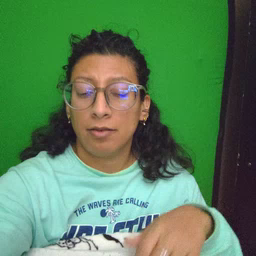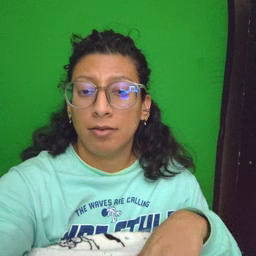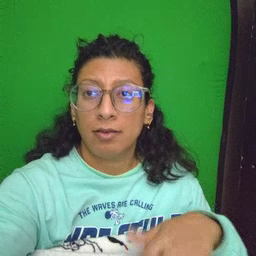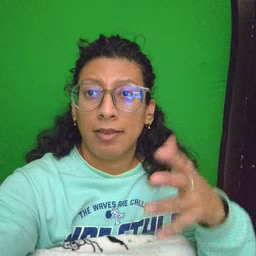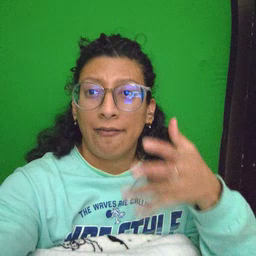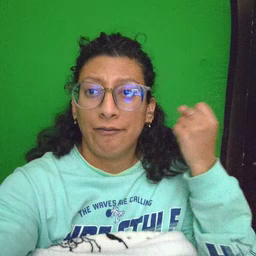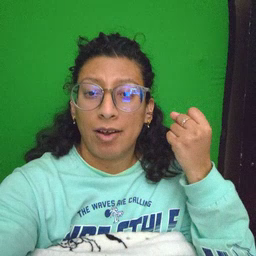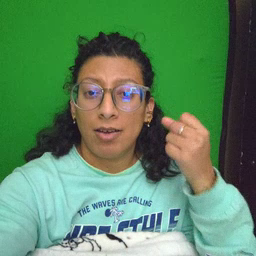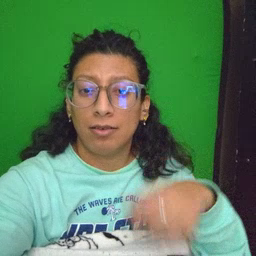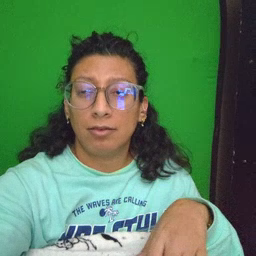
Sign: fast